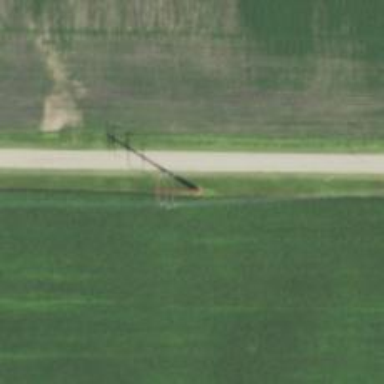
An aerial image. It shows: Power tower.